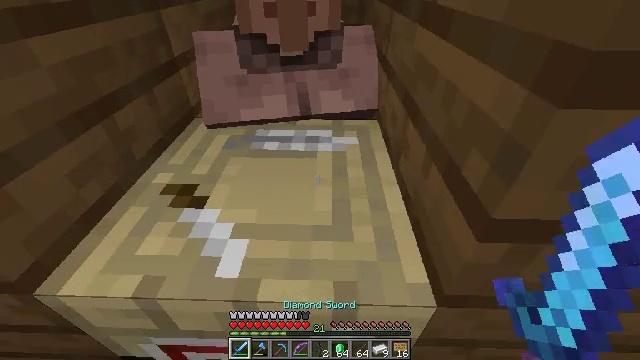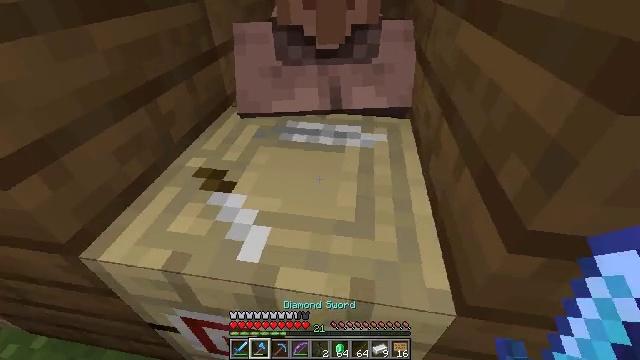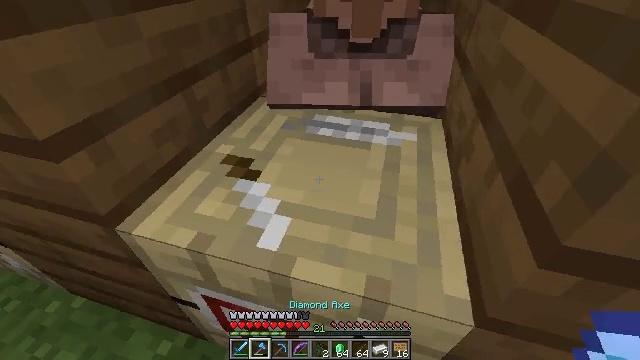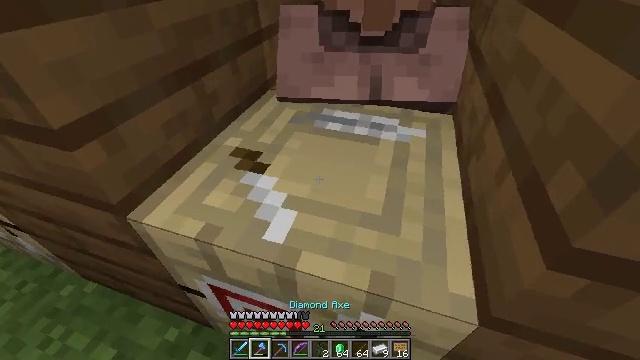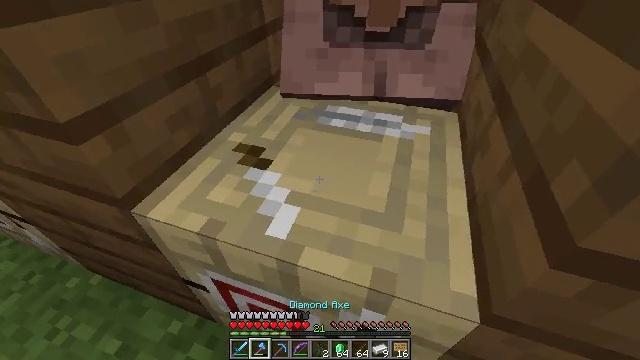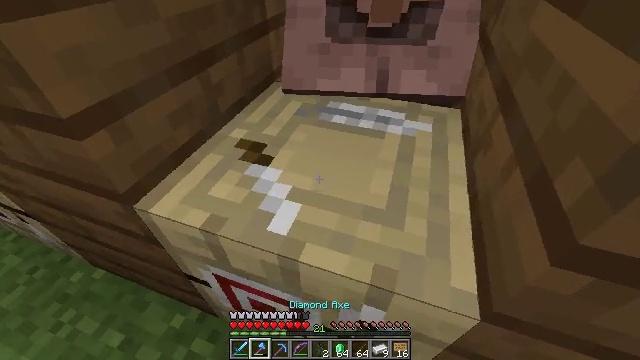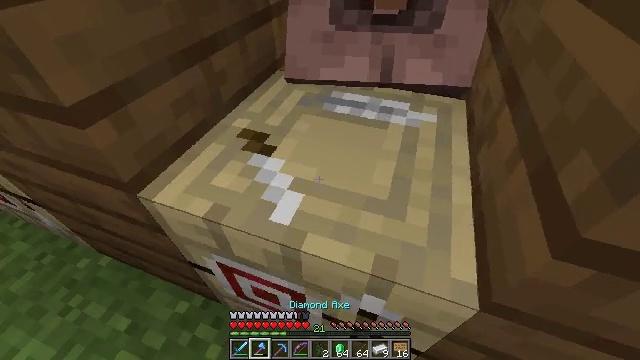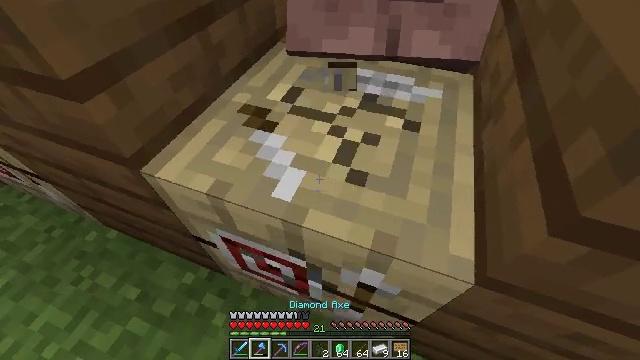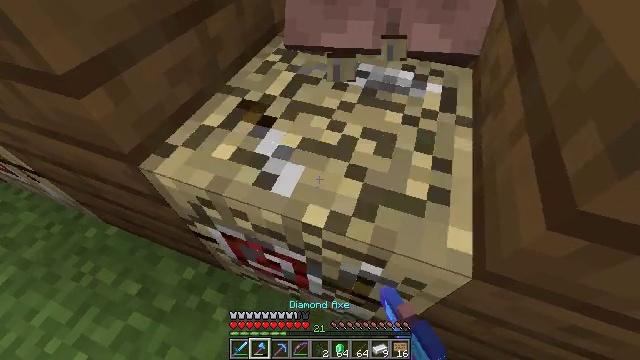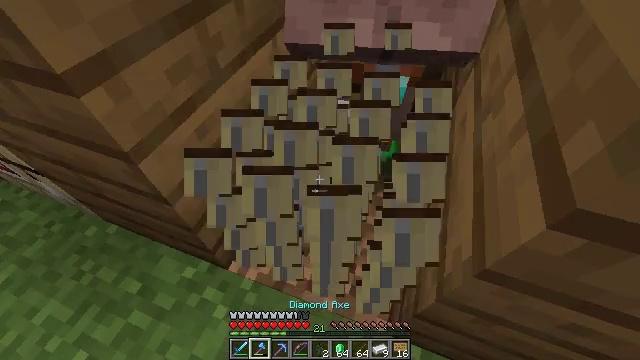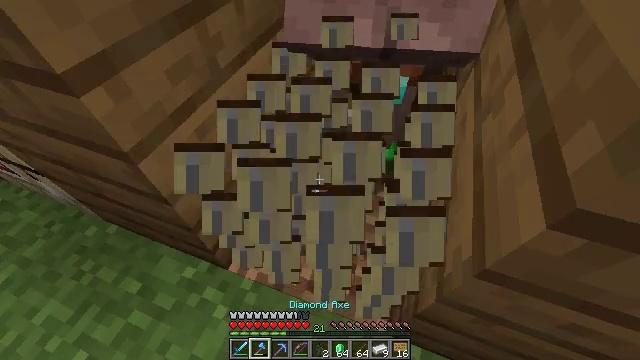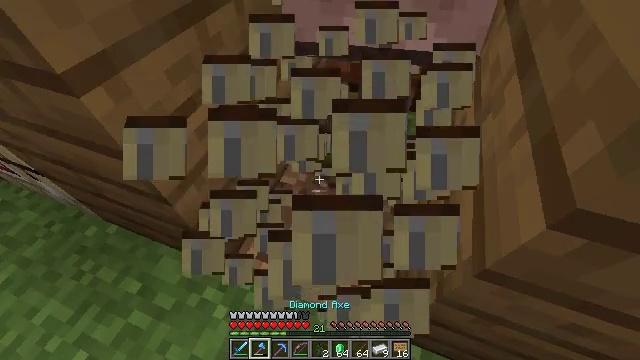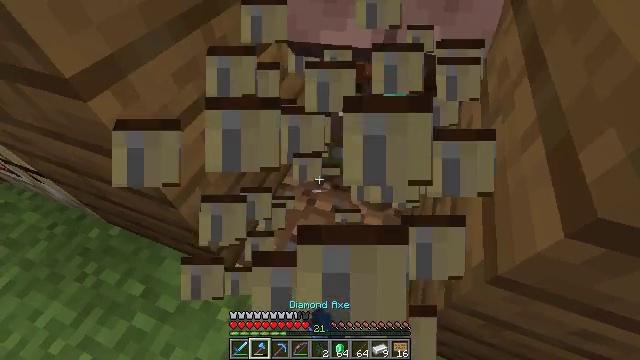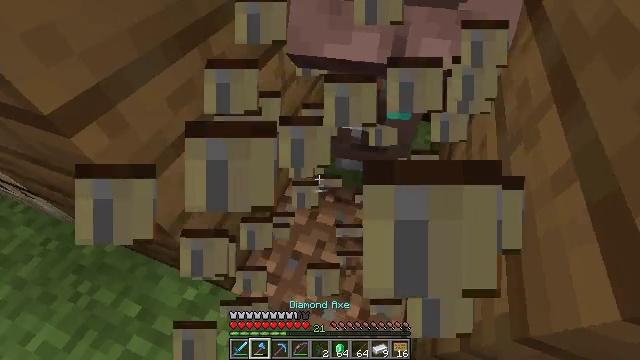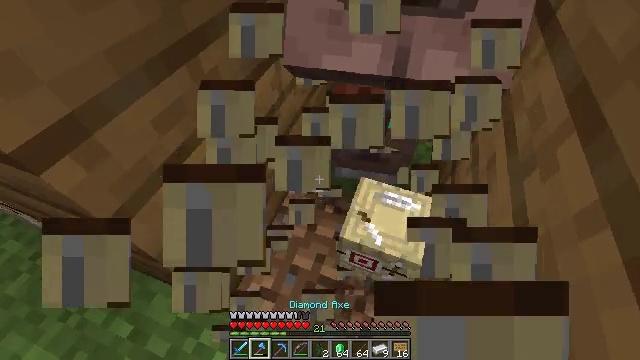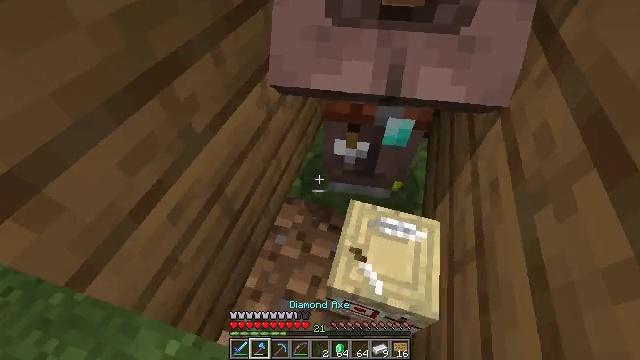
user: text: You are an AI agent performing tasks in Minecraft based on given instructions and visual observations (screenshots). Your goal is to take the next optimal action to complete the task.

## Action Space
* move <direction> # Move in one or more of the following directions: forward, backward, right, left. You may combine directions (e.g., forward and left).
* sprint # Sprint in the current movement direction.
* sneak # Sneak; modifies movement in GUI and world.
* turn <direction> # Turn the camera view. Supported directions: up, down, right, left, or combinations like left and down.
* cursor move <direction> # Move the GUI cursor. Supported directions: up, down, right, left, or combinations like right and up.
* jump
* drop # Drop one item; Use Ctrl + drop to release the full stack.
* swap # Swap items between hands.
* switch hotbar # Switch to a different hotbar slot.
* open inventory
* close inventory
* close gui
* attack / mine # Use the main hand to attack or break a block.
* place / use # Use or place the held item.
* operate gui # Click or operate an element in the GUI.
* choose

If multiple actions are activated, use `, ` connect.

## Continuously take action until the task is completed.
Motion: motion action
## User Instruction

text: Left click on the fletching table to mine it.
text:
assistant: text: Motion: turn left and down, switch to hotbar 2
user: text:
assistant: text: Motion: turn left and down, switch to hotbar 2
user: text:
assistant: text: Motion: turn left and down, switch to hotbar 2
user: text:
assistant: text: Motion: no_op
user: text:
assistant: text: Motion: no_op
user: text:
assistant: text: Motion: turn down
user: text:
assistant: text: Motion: turn down, attack / mine
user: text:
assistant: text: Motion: turn down, attack / mine
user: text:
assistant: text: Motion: attack / mine
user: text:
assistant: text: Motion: attack / mine
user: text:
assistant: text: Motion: attack / mine
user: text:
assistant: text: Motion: move forward
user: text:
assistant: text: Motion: move forward
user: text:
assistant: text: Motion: move forward
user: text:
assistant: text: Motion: move forward, turn right
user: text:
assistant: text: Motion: turn right
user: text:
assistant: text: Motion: turn right and up
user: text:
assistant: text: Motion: turn right
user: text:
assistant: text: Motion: no_op
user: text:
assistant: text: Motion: no_op
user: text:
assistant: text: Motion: move back
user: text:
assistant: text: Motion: move back
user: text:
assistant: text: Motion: move back
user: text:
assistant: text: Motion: move back
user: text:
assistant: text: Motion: move back
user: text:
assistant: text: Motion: move back
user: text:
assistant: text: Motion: move back
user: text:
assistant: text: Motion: turn up
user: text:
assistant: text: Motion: no_op
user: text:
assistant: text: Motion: no_op